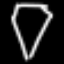
Label: diamond